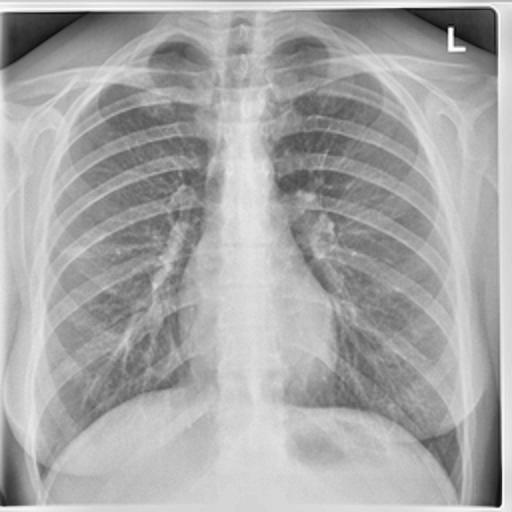
Finding: TUBERCULOSIS